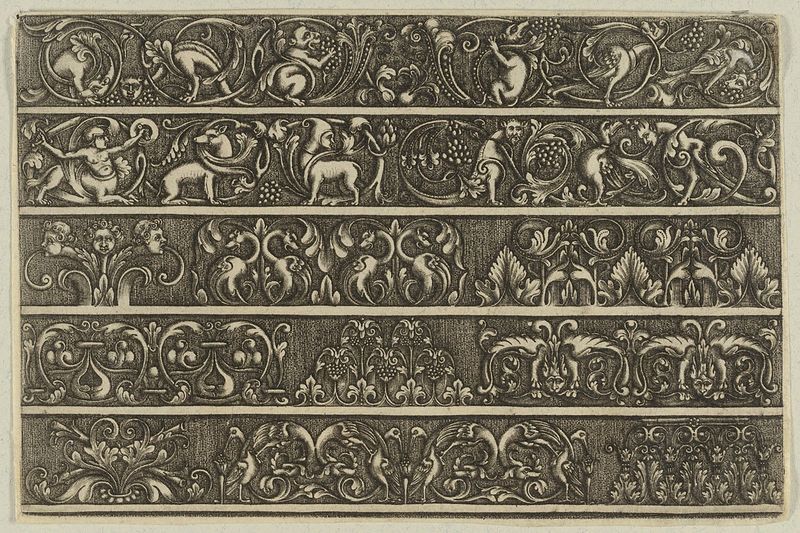
Titel: Fries mit Einzelornamenten, Blatt aus der Folge 'Zierhat boichilgen. Zusamen gedragen Durch Johann Halueren Goltschmidgesel'
Künstler: Johann von Halver
Standort: Hamburg
Institution: Museum für Kunst und Gewerbe Hamburg
Schlagwörter: blätter, kopf, vogel, blumen, holz, köpfe, schwarz, tier, trauben, relief, papier, grafik, graphik, ornamente, metall, fotografie, photographie, druckgraphik, druckgrafik, radierung, stich, gestalten, manierismus, fabelwesen, kupferstich, ungeheuer, grotesk, monster, groteske, fabeltier, fabeltiere, zwitterwesen, monstrum, metallrelief, reproduktionen, druckerzeugnisse, hopfer, pflanzenornamente, vögel, ornamentstich, vorlageblätter, spätrenaissance, hopfer daniel, eisenradierung